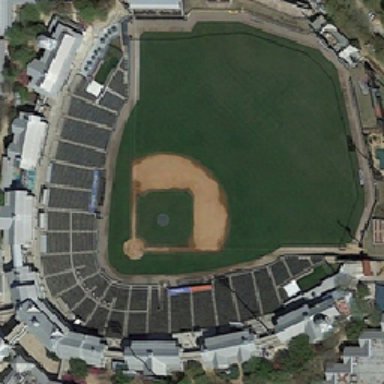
There are many grey roofs around the meadow .